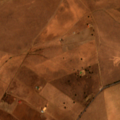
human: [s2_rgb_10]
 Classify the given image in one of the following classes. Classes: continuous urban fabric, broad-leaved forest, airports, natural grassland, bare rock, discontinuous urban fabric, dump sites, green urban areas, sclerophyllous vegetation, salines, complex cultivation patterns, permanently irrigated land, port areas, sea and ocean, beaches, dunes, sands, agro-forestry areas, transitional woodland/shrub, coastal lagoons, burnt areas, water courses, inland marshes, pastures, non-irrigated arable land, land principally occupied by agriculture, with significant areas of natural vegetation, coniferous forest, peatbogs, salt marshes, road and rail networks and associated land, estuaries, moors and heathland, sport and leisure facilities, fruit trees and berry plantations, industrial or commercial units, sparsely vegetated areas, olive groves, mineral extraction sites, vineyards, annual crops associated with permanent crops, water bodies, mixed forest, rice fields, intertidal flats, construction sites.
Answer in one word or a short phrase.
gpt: non-irrigated arable land, pastures, transitional woodland/shrub